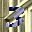
Label: 3